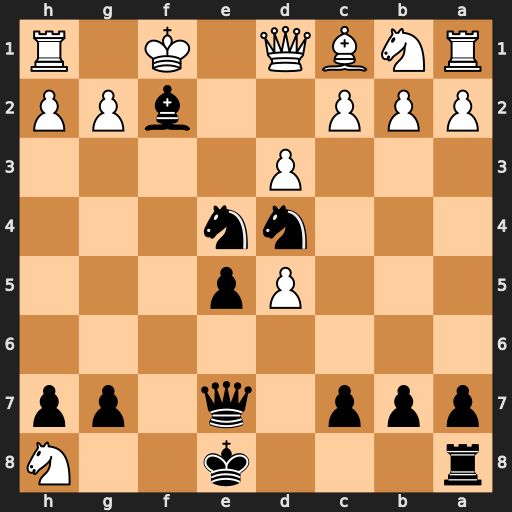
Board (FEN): r3k2N/ppp1q1pp/8/3Pp3/3nn3/3P4/PPP2bPP/RNBQ1K1R
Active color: b
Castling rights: q
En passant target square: -
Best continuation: Qf6 Qh5+ g6